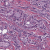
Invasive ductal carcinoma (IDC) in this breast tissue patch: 1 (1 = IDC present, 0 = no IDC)